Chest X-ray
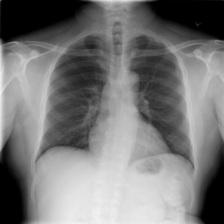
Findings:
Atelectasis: negative
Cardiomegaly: negative
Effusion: negative
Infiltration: negative
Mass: negative
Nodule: negative
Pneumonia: negative
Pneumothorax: negative
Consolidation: negative
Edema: negative
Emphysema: negative
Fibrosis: negative
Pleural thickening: negative
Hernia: negative